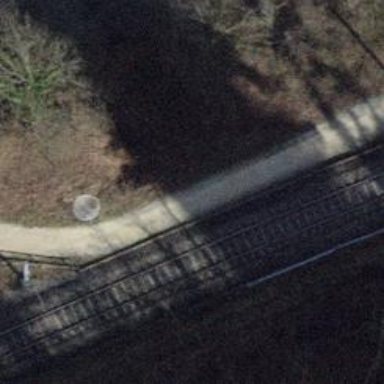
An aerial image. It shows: Track with compacted grade 2 surface.